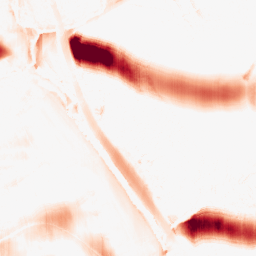
Category: morphological
Decomposition family: morphological_ellipse
Decomposition parameters: operation: opening
width: 50
height: 10
Upsampling method: bicubic
Upsampling parameters: scale: 8
Upsampling scale: 8